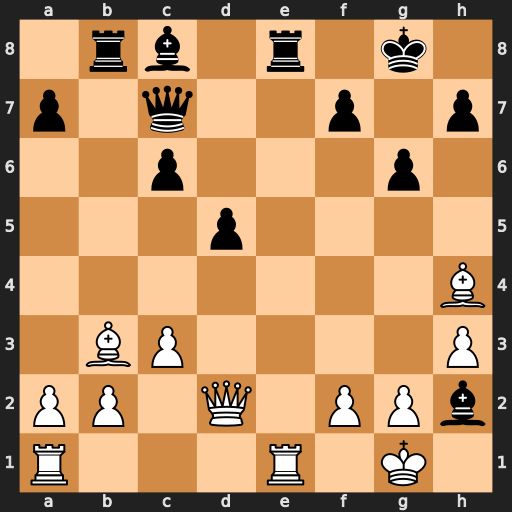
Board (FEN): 1rb1r1k1/p1q2p1p/2p3p1/3p4/7B/1BP4P/PP1Q1PPb/R3R1K1
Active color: w
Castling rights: -
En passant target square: -
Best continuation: Kh1 Rxe1+ Rxe1